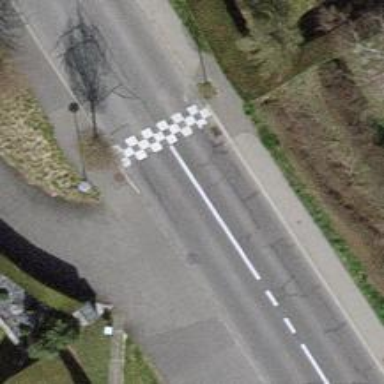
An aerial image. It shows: Bump for traffic calming.